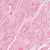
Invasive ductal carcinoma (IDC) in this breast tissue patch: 0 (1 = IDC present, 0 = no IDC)